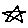
Label: star